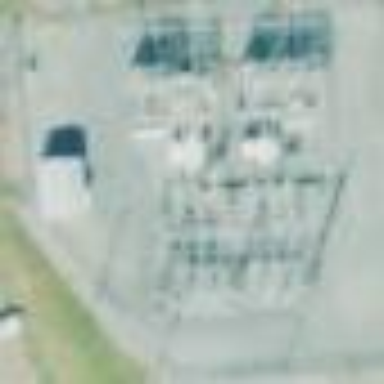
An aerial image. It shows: Distribution substation surrounded by fence.